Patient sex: M
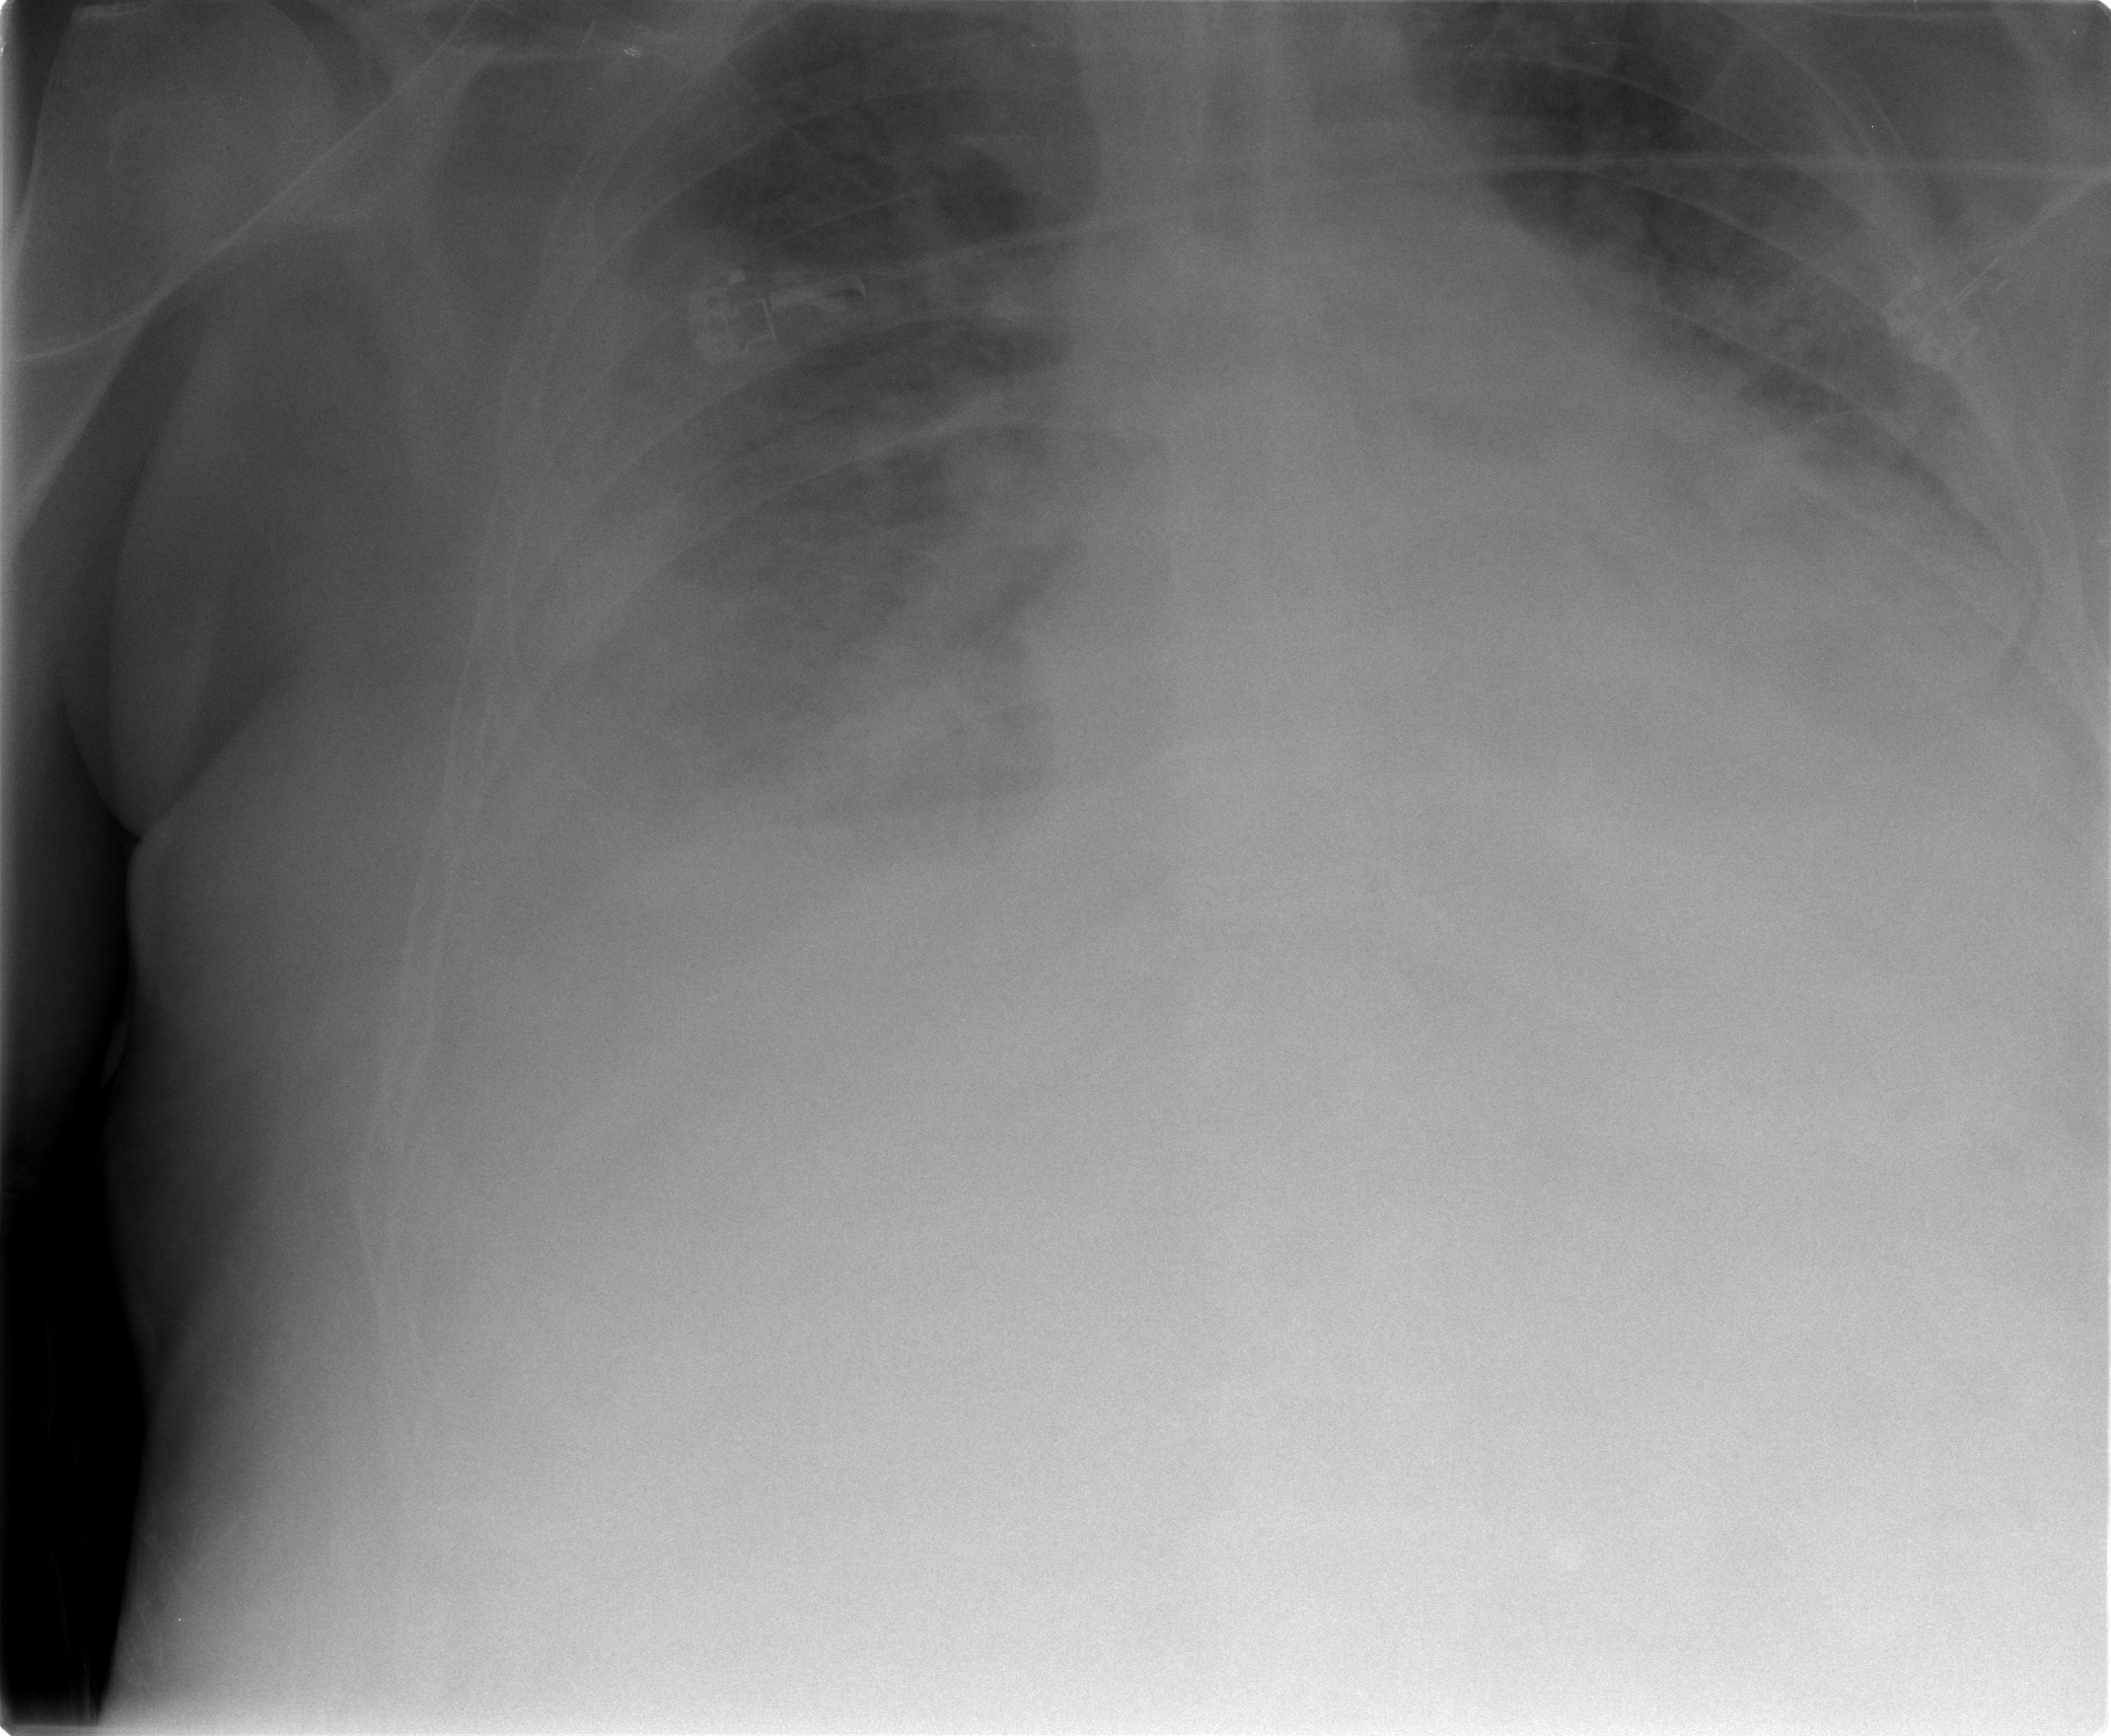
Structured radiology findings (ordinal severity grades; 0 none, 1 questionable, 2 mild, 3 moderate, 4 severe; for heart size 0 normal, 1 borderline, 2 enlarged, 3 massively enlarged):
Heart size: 2
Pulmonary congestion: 3
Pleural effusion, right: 3
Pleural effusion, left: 2
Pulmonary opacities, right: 3
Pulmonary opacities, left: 3
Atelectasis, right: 3
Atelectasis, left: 3